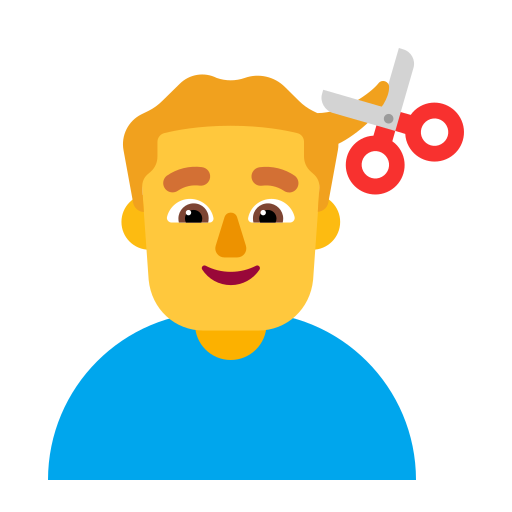
man getting haircut flat default